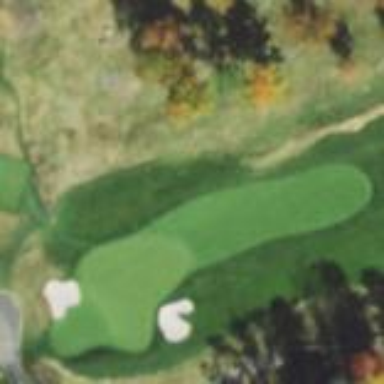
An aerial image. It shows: Golf fairway surrounded by grass.